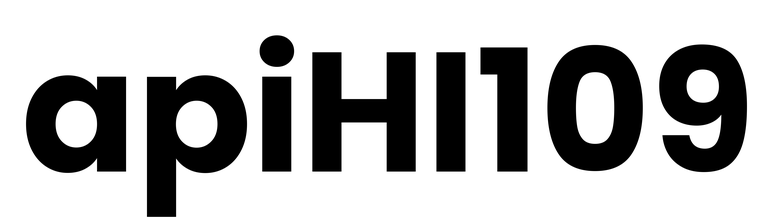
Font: Poppins-Bold